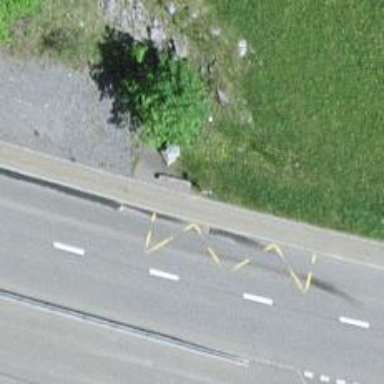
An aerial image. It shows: Bus stop with platform for public transport.